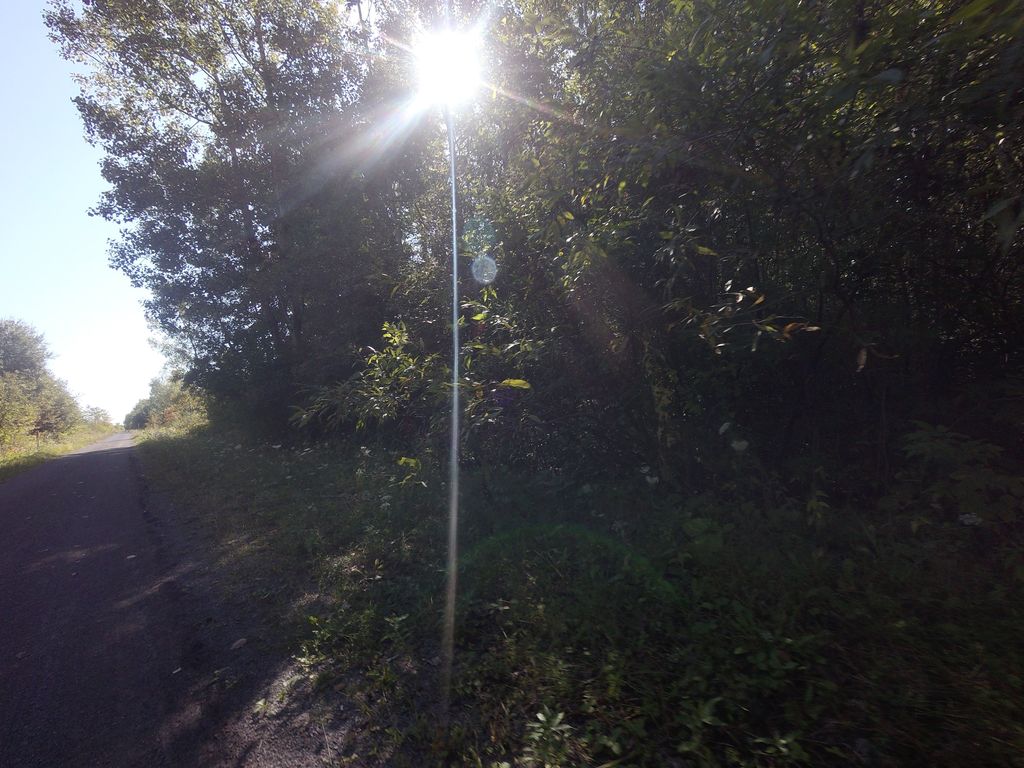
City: ottawa-gatineau